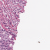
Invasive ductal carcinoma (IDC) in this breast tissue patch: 1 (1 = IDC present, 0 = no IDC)